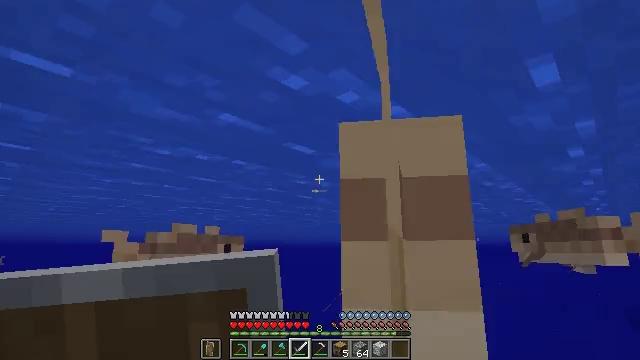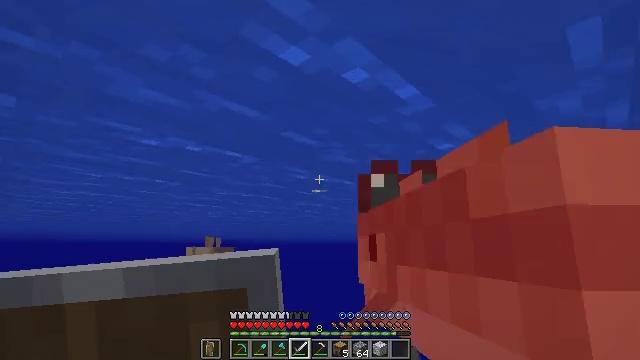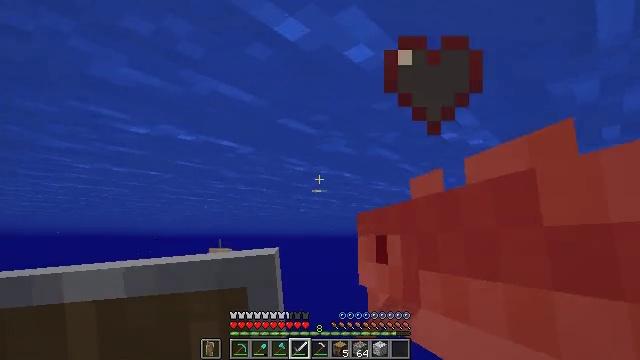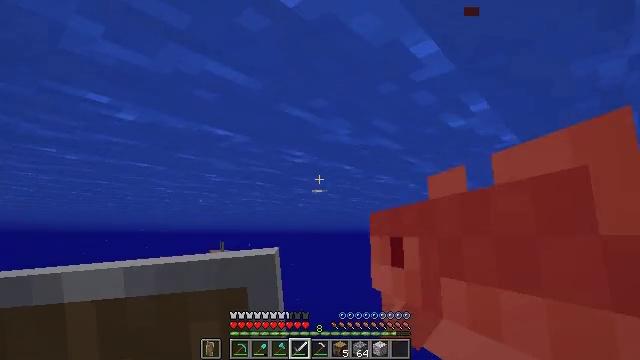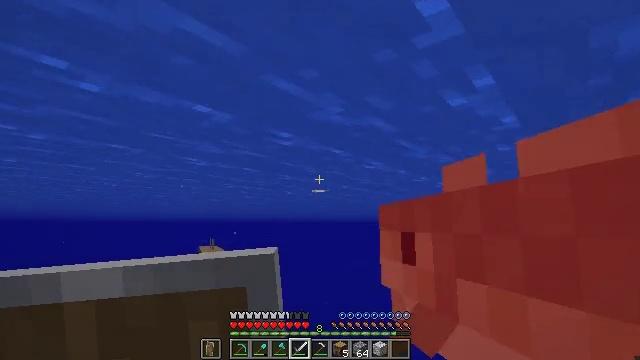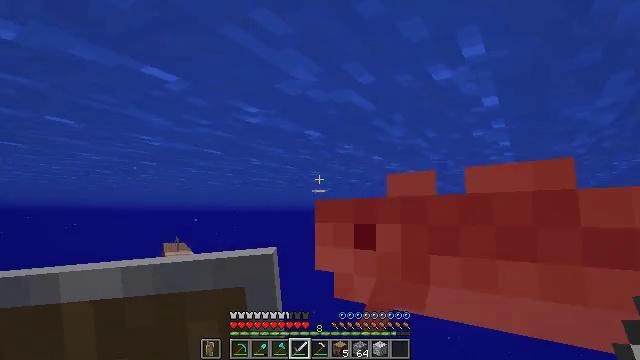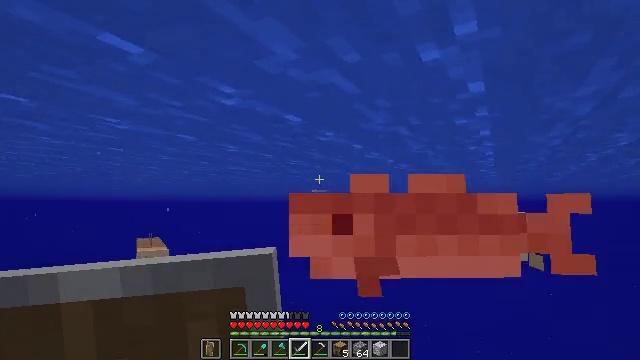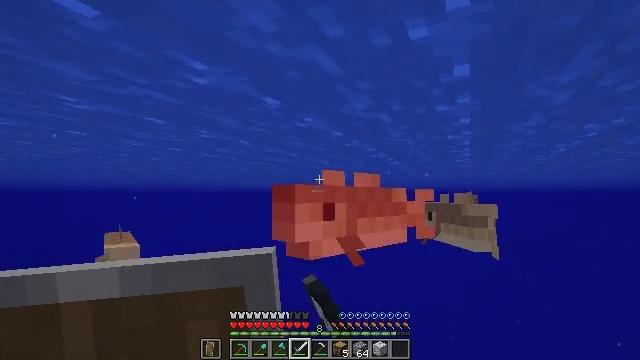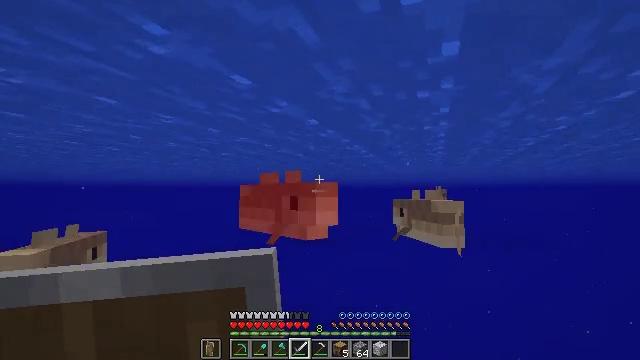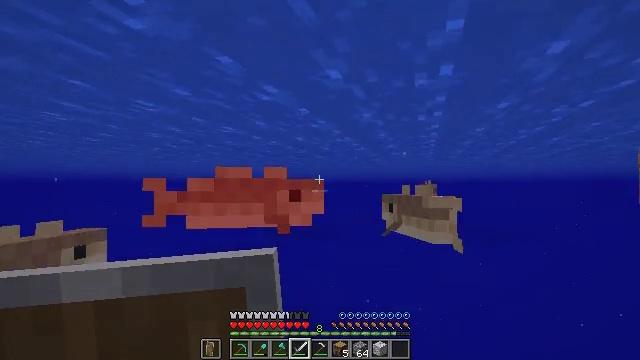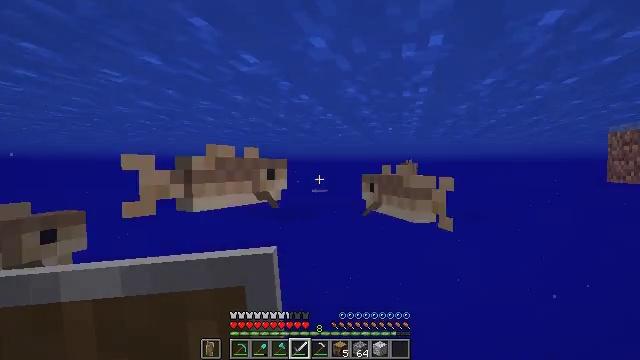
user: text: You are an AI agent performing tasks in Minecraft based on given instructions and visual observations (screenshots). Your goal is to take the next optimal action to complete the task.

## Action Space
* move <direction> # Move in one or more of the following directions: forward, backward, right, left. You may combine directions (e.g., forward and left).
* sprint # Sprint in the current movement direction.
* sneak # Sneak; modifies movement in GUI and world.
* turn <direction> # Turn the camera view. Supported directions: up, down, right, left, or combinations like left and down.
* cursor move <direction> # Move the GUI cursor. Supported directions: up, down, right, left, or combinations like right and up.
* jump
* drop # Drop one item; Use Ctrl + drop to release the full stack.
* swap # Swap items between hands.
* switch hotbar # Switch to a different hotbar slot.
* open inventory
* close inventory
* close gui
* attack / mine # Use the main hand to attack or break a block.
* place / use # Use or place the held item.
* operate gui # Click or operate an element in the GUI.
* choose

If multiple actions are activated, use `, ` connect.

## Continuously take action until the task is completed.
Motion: motion action
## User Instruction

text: Hunt fish.
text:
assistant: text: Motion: move forward, attack / mine
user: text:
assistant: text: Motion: move forward, turn down, attack / mine
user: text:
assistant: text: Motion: move forward, attack / mine
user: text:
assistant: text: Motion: move forward, turn right and down, attack / mine
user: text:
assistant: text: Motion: move forward, turn right and down
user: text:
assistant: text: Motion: move forward, turn right and down, attack / mine
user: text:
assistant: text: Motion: move forward, turn right and down, attack / mine
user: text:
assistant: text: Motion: move forward, turn right, attack / mine
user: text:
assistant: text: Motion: move forward, turn right
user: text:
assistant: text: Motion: move forward, turn right and down, attack / mine
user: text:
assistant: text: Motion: no_op